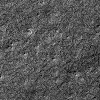
Atmospheric dust classification: not_dusty